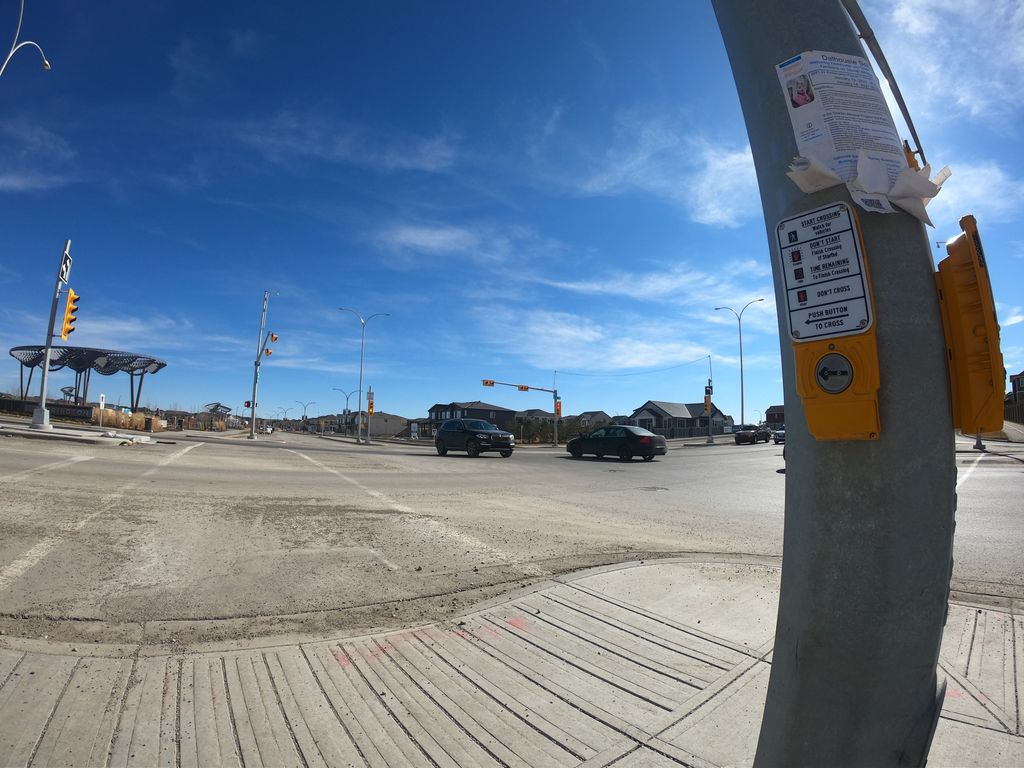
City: calgary